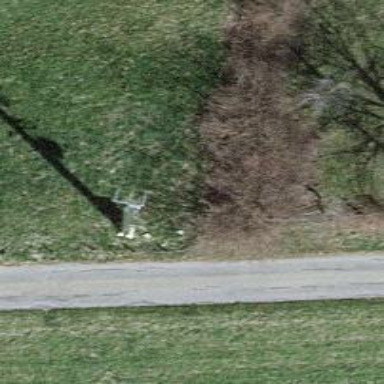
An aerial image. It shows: Minor power line.